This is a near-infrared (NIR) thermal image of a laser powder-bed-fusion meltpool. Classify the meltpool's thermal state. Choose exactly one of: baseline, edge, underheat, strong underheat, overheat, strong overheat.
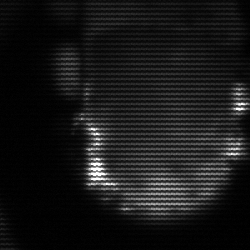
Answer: baseline